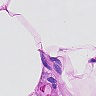
Metastatic tissue present: no